Question:
When I run this all I can see before it closes are a few lines e.g _ and a black batch file screen closing.
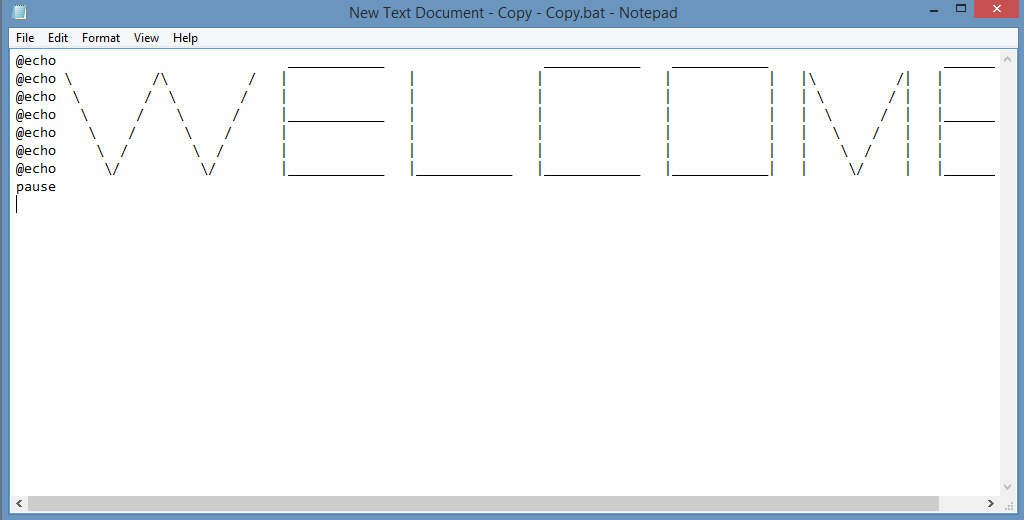
Answer: The '|' character is called a pipe. It separates commands, pushing the output of one command into the input of another. Because they have special meaning in batch scripts, you can't just echo them without escaping them with a caret, or setting them to a variable and retrieving with delayed expansion.
Here's a simple example of escaping:
'''
@echo off
setlocal
echo _______ _____ _______ _______
echo \ / ^| ^| / \ / \ ^|\ /^| ^|
echo \ / ^| ^| ^| ^| ^| ^| \ / ^| ^|
echo \ / ^|_______ ^| ^| ^| ^| ^| \/ ^| ^|_______
echo \ /\ / ^| ^| ^| ^| ^| ^| ^| ^|
echo \ / \ / ^| ^| ^| ^| ^| ^| ^| ^|
echo \/ \/ ^|_______ ^|______ \_____/ \_______/ ^| ^| ^|_______
pause
'''
Here's an example with delayed expansion:
'''
@echo off
setlocal enabledelayedexpansion
set "I=|"
echo _______ _____ _______ _______
echo \ / !I! !I! / \ / \ !I!\ /!I! !I!
echo \ / !I! !I! !I! !I! !I! !I! \ / !I! !I!
echo \ / !I!_______ !I! !I! !I! !I! !I! \/ !I! !I!_______
echo \ /\ / !I! !I! !I! !I! !I! !I! !I! !I!
echo \ / \ / !I! !I! !I! !I! !I! !I! !I! !I!
echo \/ \/ !I!_______ !I!______ \_____/ \_______/ !I! !I! !I!_______
pause
'''
As an advanced exercise, if you'd like to keep the figlet "WELCOME" text readable within the source code, you could employ a <URL>:
'''
@echo off
setlocal
call :heredoc welcome && goto end_welcome
_______ _____ _______ _______
\ / | | / \ / \ |\ /| |
\ / | | | | | | \ / | |
\ / |_______ | | | | | \/ | |_______
\ /\ / | | | | | | | |
\ / \ / | | | | | | | |
\/ \/ |_______ |______ \_____/ \_______/ | | |_______
:end_welcome
pause
goto :EOF
rem // https://stackoverflow.com/a/<PHONE>/<PHONE>
:heredoc <uniqueIDX>
setlocal enabledelayedexpansion
set go=
for /f "delims=" %%A in ('findstr /n "^" "%~f0"') do (
set "line=%%A" && set "line=!line:*:=!"
if defined go (if #!line:~1!==#!go::=! (goto :EOF) else echo(!line!)
if "!line:~0,13!"=="call :heredoc" (
for /f "tokens=3 delims=>^ " %%i in ("!line!") do (
if #%%i==#%1 (
for /f "tokens=2 delims=&" %%I in ("!line!") do (
for /f "tokens=2" %%x in ("%%I") do set "go=%%x"
)
)
)
)
)
goto :EOF
'''
By the way, you should keep in mind that command prompt windows are 80 columns by default. What you have screenshot looks like it'll be too wide for a typical console window.